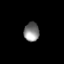
Tissue: lung
Cell type: T cells
Senescence score: 0.2404
Nuclear area (px): 284
Mean DAPI intensity: 131.725